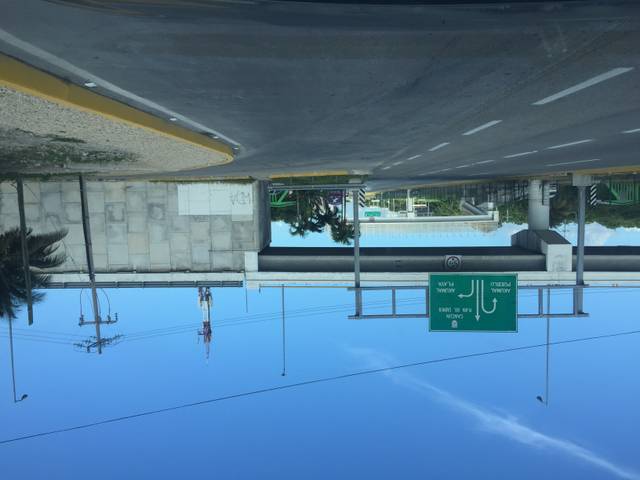
Region: Mexico
Coordinates: 20.399, -87.319